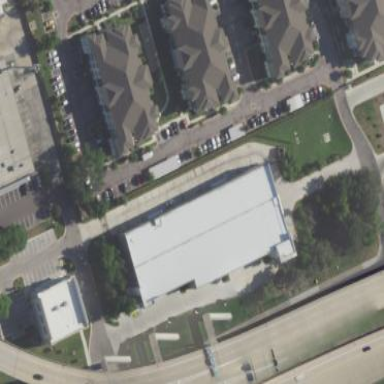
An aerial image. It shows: Building that serves as storage rental shop.